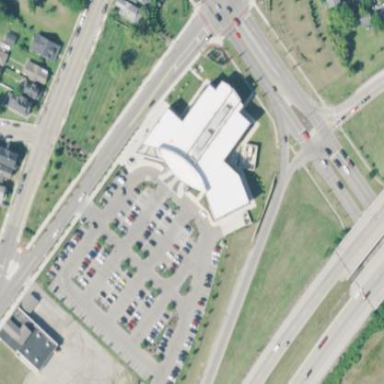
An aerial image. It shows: Healthcare clinic building.